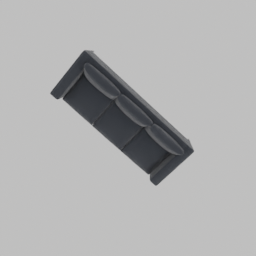
Label: furniture